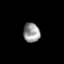
Tissue: prostate
Cell type: Fibroblasts
Senescence score: 0.6904
Nuclear area (px): 318
Mean DAPI intensity: 149.025